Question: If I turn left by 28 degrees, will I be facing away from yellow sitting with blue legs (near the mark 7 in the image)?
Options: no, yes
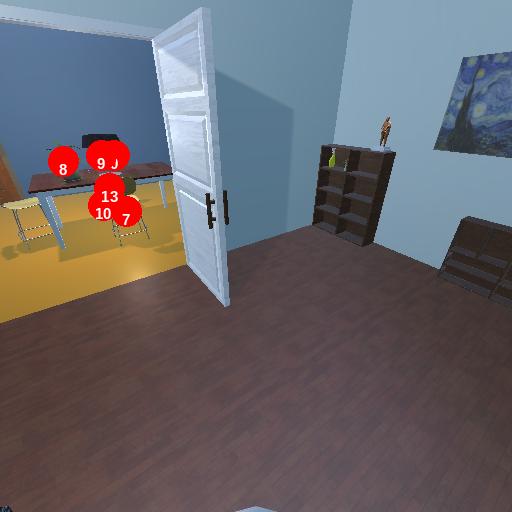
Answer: no